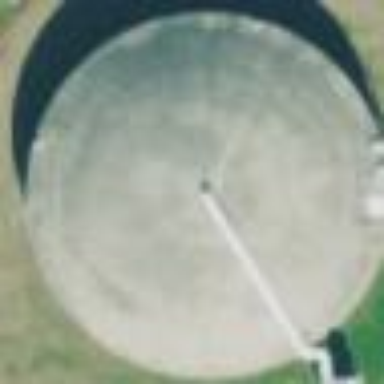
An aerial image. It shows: Building with water storage tank inside.